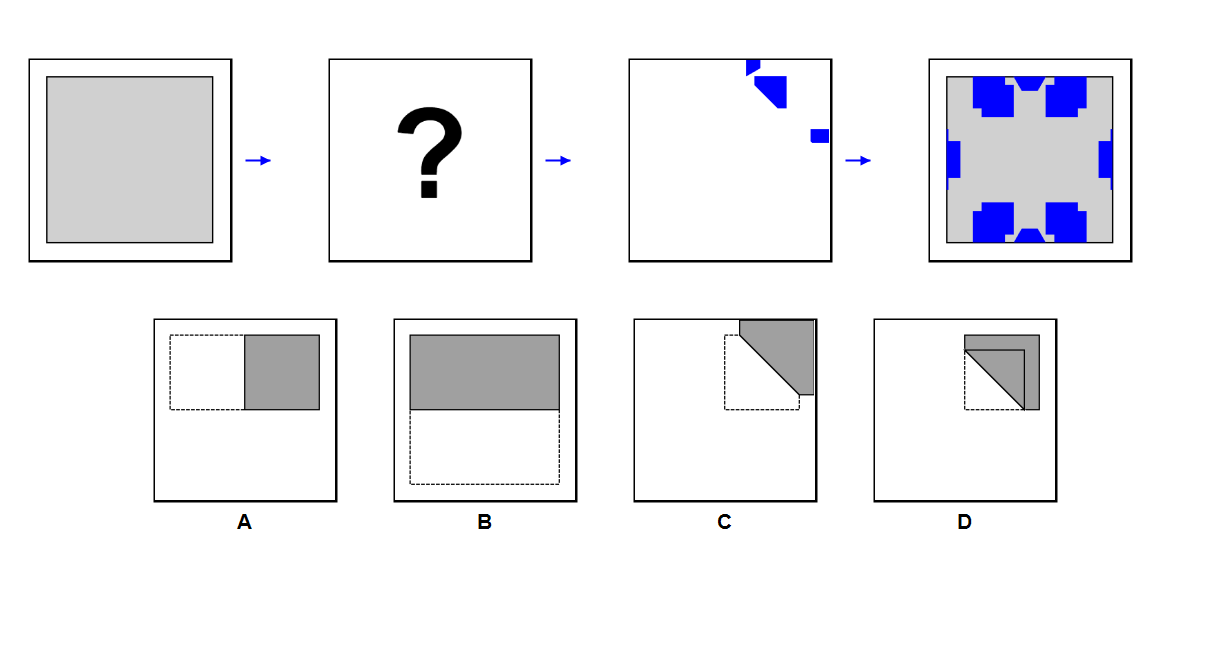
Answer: D